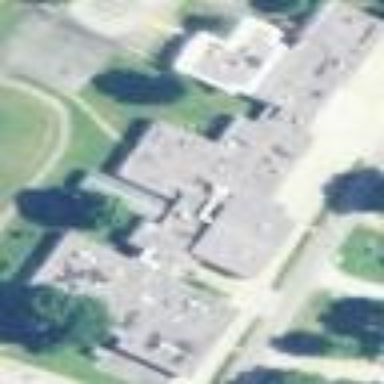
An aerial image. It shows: School building.